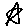
Label: star